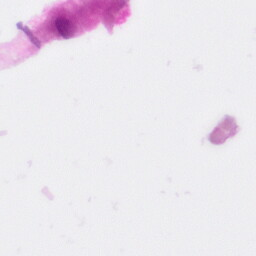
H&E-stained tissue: Pancreatic